Field crop: maize
Growth stage: 2
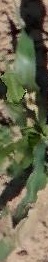
Species: maize